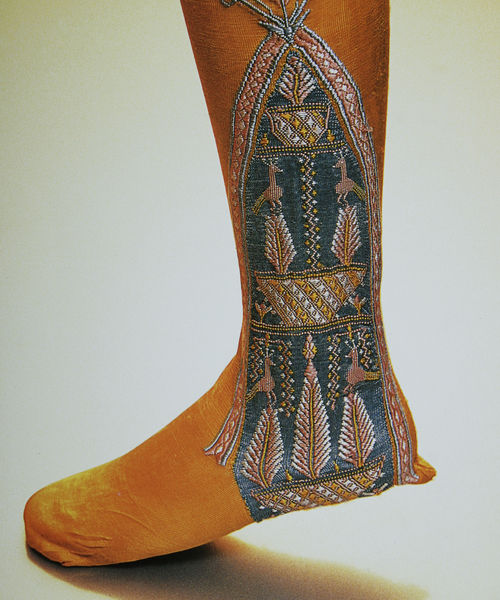
Titel: Strümpfe
Standort: Kyoto (Japan)
Institution: Kyoto Costume Institute
Schlagwörter: baum, blau, blätter, fuß, schatten, weiß, bäume, grün, braun, licht, orange, türkis, tier, muster, ornament, falten, federn, vögel, bestickt, gold, kostüm, stickerei, stoff, blatt, pflanzen, vase, bein, bordüre, ornamente, verzierung, streifen, socke, socken, strumpf, foto, schienbein, stiefel, schuh, china, türkisch, hirsch, reh, leder, stickereien, borde, textil, ornamentik, applikation, geometrie, lederstiefel, stifel, indianer, pfauen, fu0bekleidung, fußbekleidung, fußkleid, mokassin